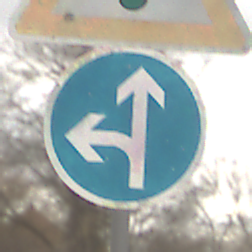
Verkehrszeichen: VorgeschriebeneFahrtrichtungGeradeausOderLinks
Zusatzzeichen oben: Lichtzeichenanlage
Umgebung: Outdoor, Nature
Tageszeit: Midday
Wetter: Overcast
Licht: Natural
Jahreszeit: NotSpecified
Kontrast: LowContrast